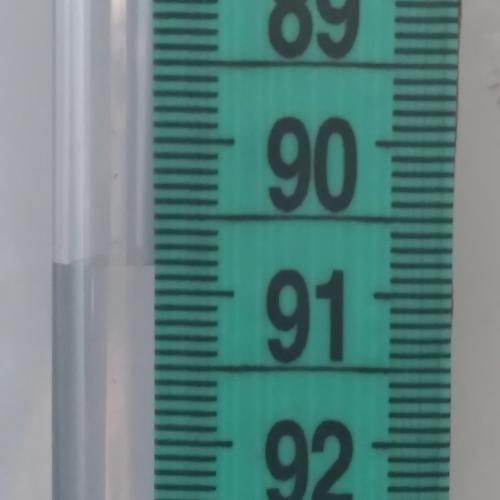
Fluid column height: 90.8 cm